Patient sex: M
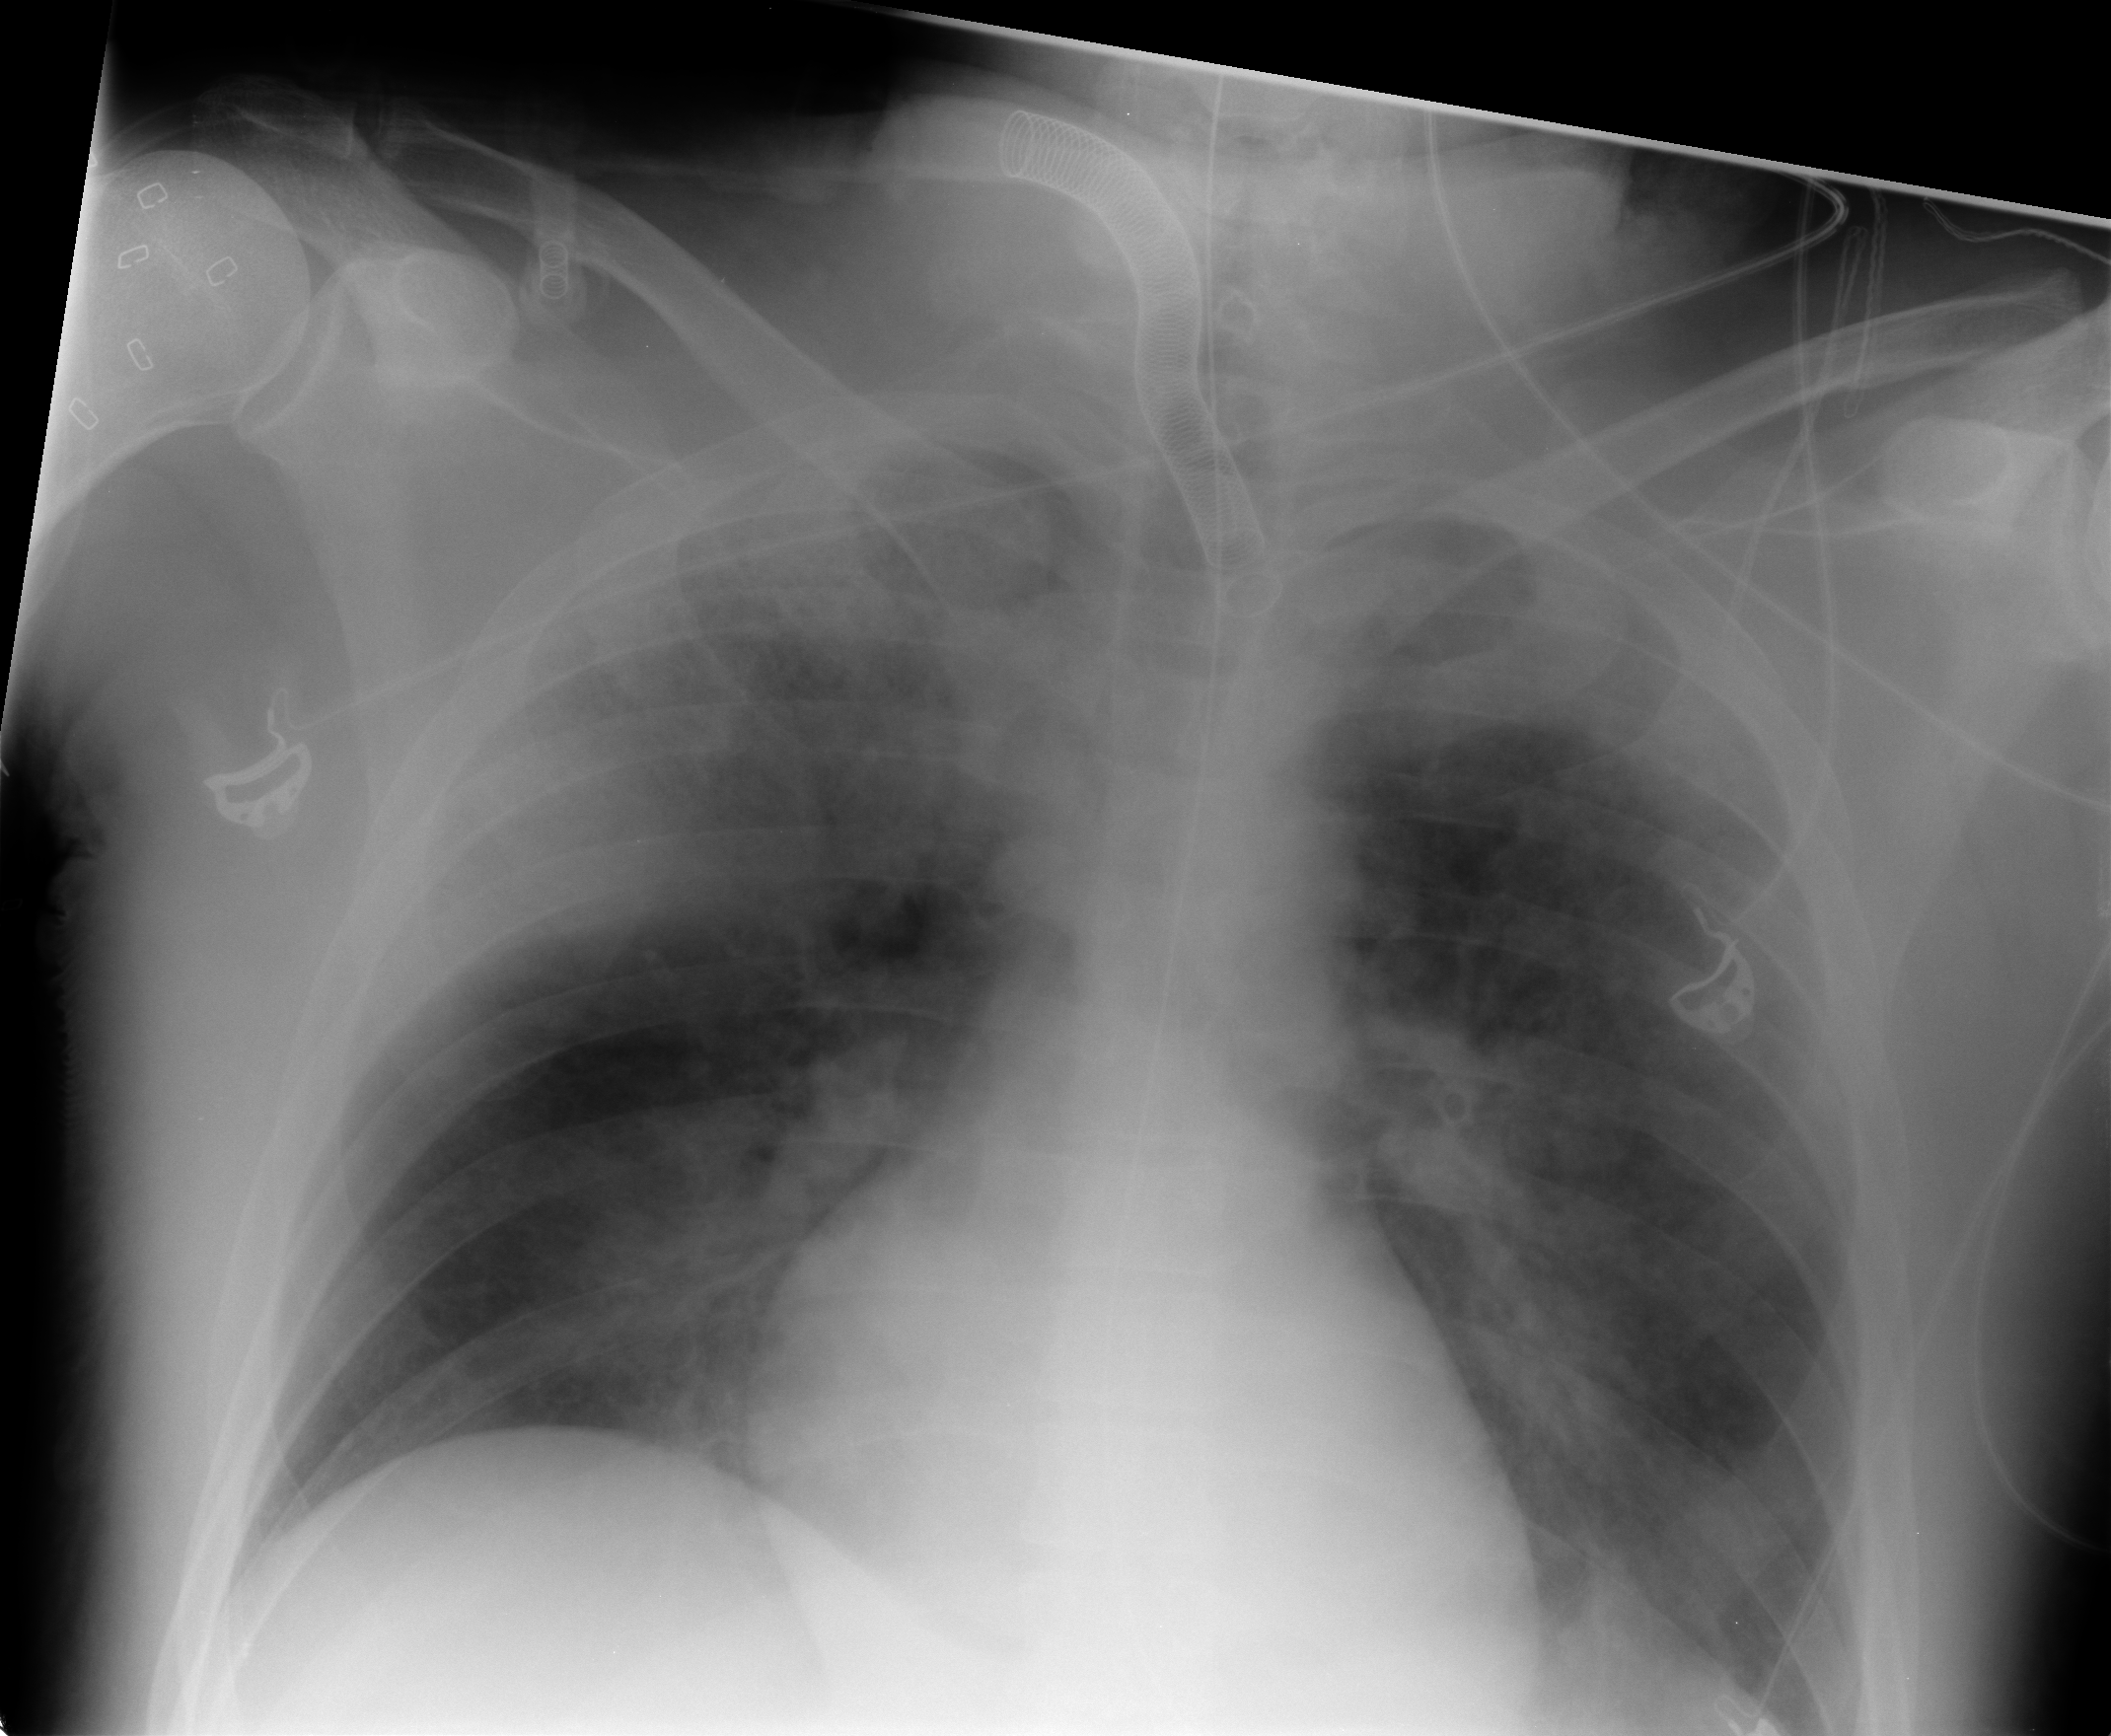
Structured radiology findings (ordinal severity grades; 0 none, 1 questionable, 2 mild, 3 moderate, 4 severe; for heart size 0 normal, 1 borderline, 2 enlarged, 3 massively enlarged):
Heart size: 0
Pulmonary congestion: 0
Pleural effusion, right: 0
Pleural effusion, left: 1
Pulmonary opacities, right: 1
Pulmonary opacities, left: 0
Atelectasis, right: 1
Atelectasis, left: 1